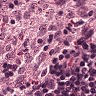
Metastatic tissue present: no